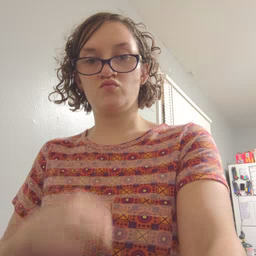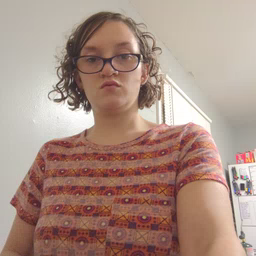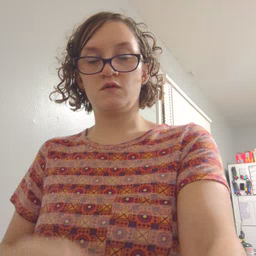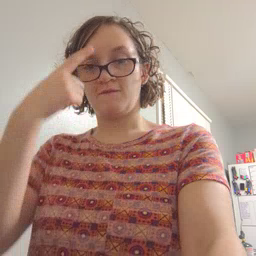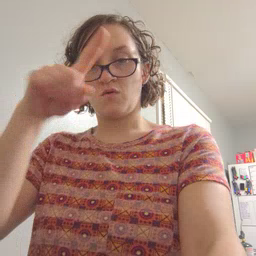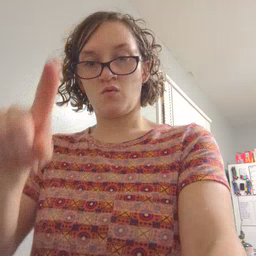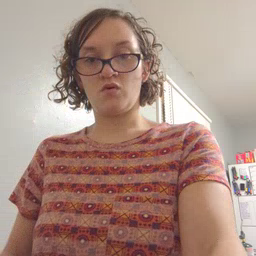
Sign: for